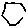
Label: hexagon